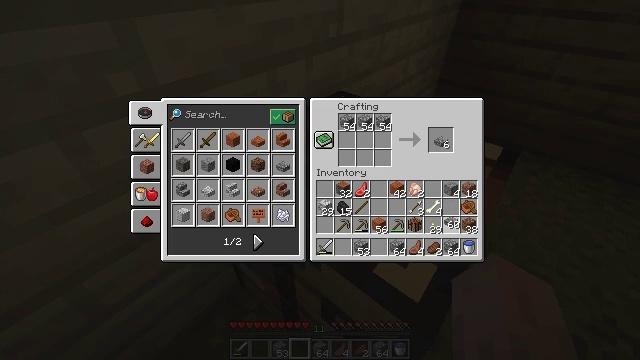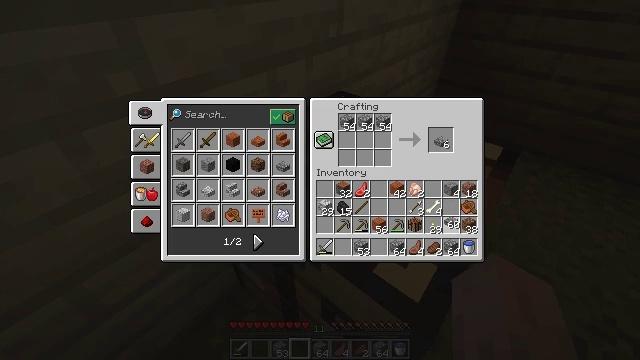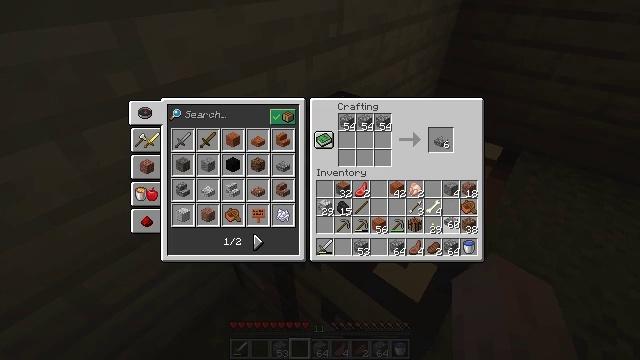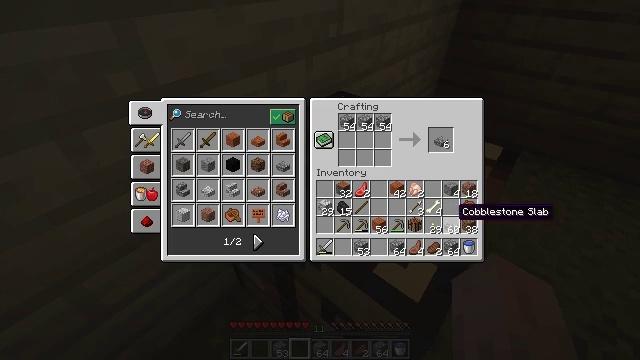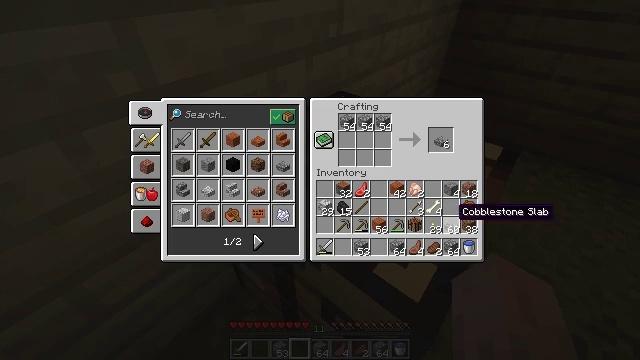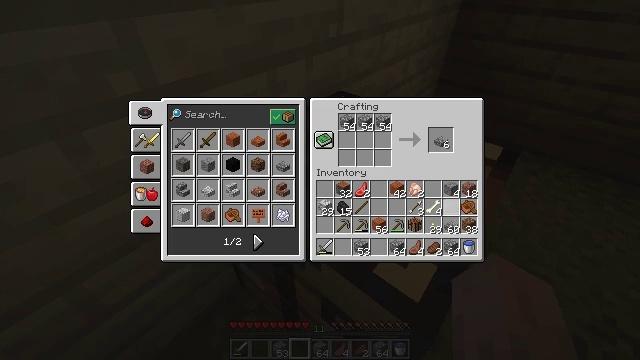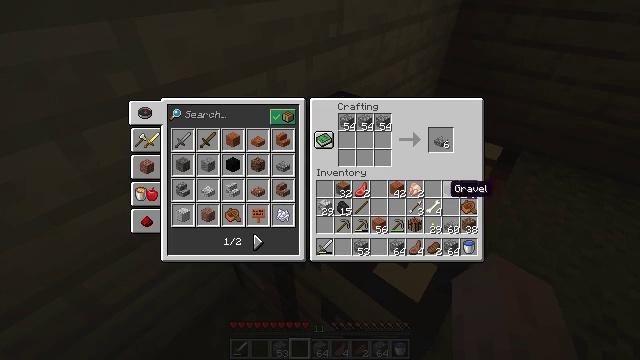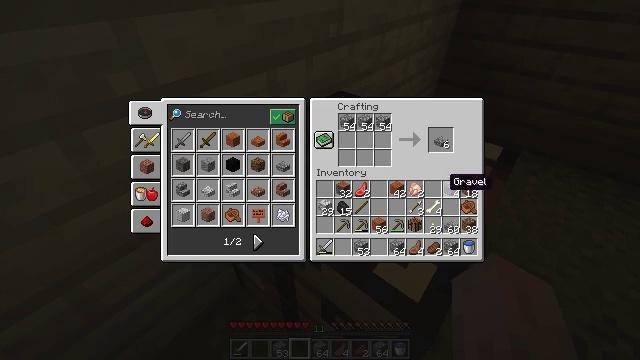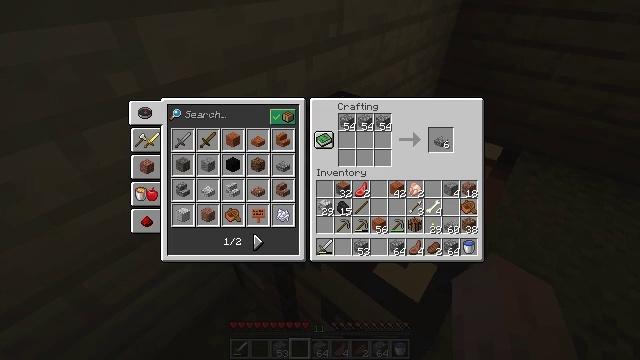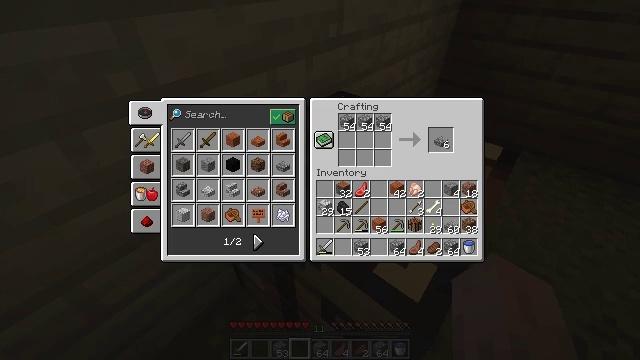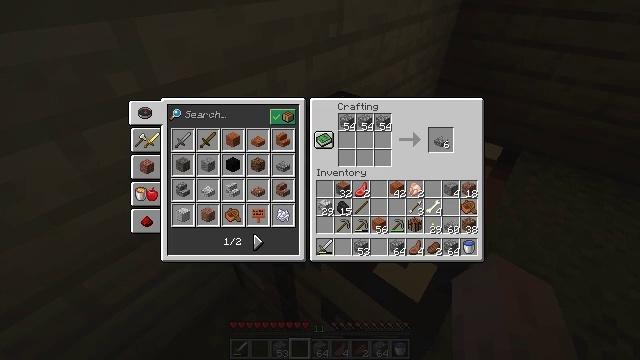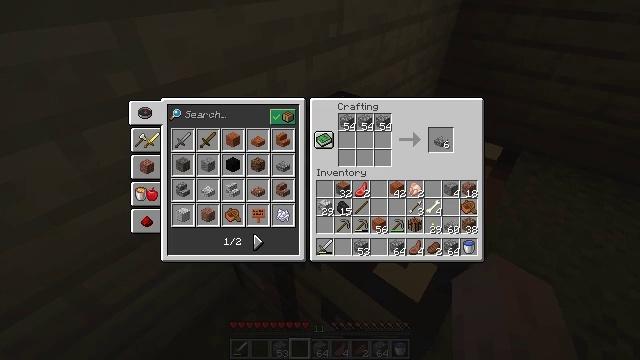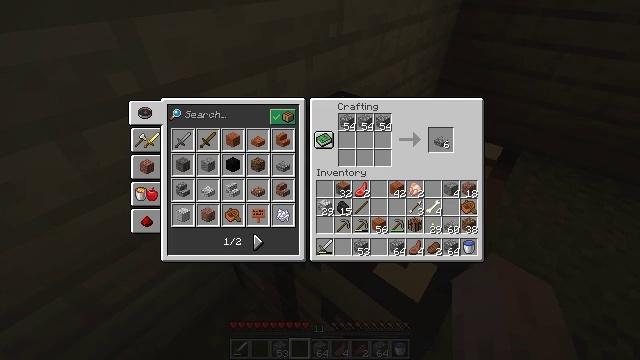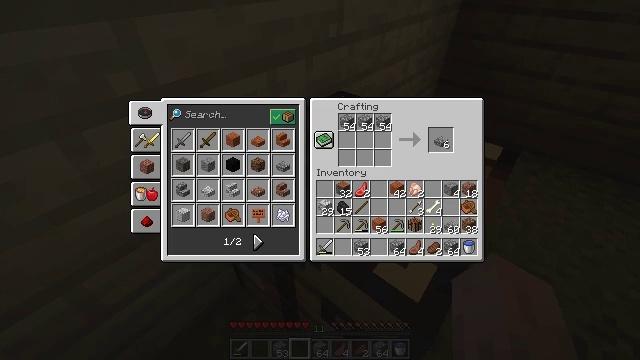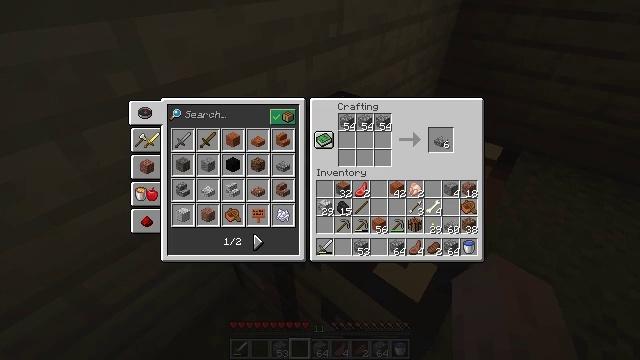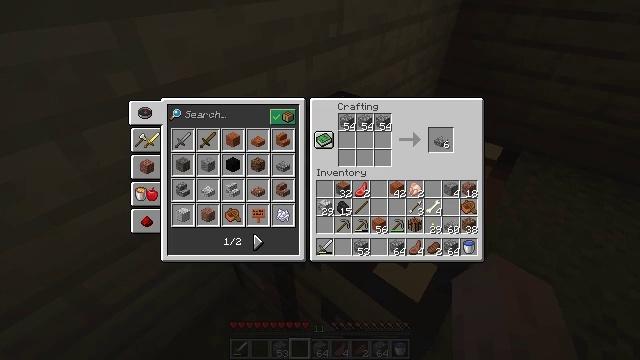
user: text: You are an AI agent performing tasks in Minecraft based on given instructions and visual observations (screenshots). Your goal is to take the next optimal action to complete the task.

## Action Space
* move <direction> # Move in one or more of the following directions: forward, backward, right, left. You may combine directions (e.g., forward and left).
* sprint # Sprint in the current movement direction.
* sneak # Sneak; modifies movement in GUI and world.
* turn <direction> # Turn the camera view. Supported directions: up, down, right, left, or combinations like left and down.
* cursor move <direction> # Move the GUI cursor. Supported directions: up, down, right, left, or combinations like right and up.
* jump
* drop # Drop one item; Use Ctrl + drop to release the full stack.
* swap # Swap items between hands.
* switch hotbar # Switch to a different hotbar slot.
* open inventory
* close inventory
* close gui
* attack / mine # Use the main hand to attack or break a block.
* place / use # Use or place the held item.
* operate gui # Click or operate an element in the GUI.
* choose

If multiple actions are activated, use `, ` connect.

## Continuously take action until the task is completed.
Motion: motion action
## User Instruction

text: Combine cobblestone in the crafting table to get a cobblestone slab.
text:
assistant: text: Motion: operate gui
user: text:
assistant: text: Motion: operate gui
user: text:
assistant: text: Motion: no_op
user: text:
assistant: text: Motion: no_op
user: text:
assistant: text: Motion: no_op
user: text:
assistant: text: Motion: cursor move left and up
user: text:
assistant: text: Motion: no_op
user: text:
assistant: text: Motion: cursor move up
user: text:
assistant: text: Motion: no_op
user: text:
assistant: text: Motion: cursor move up
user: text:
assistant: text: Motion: no_op
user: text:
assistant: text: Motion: no_op
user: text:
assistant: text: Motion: no_op
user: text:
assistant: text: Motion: no_op
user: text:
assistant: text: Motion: no_op
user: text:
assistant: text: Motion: no_op
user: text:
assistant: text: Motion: no_op
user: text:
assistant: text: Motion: no_op
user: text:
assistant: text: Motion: no_op
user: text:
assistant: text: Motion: no_op
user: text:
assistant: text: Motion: no_op
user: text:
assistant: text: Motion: no_op
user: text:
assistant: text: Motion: no_op
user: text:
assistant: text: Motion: no_op
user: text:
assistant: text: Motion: no_op
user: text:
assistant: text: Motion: no_op
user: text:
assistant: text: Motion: no_op
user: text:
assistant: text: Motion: no_op
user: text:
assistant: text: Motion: no_op
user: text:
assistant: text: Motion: no_op